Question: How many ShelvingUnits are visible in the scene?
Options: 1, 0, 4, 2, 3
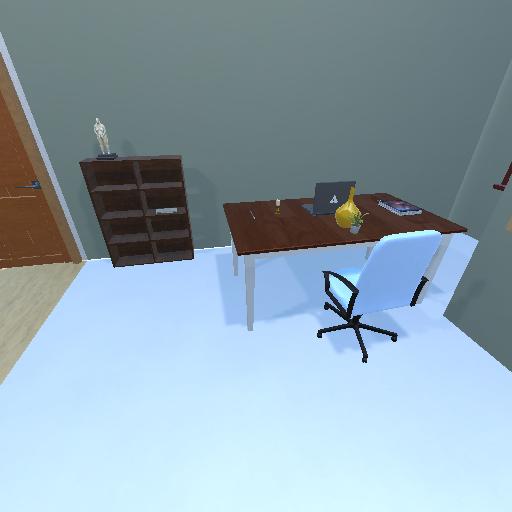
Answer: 1